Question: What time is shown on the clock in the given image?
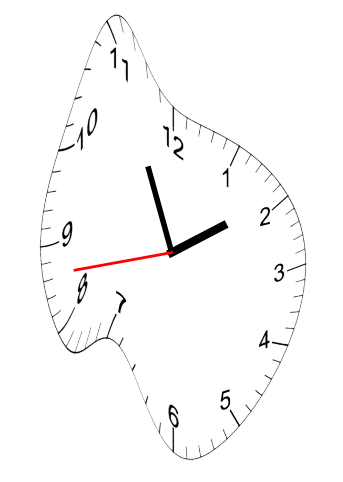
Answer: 01:55:43